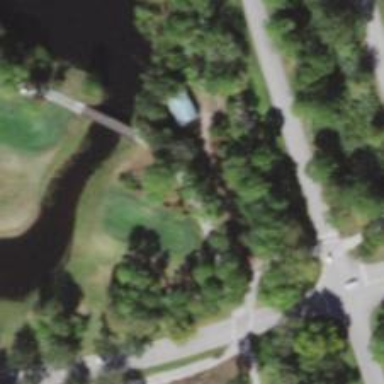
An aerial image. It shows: Service road used as golf cart path.